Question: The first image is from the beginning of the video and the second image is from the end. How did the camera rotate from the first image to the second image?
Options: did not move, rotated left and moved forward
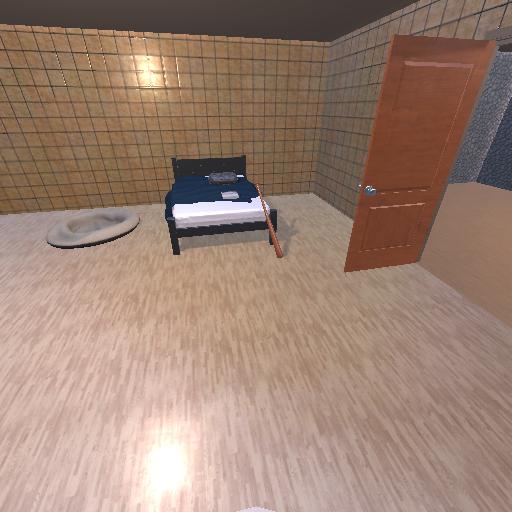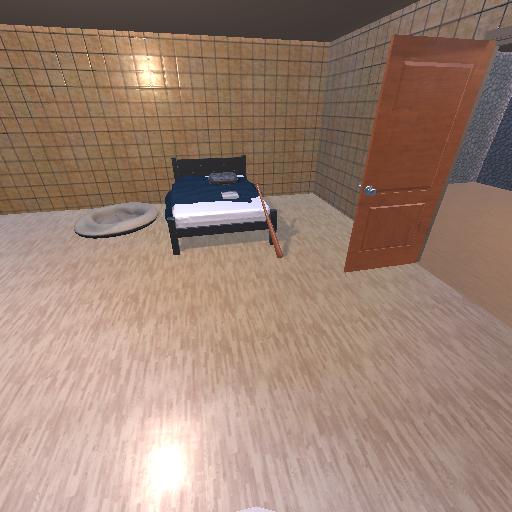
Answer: did not move